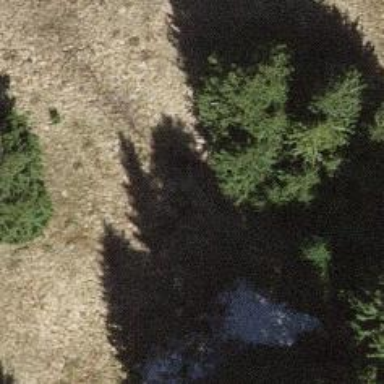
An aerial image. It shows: Beautiful tree in nature.